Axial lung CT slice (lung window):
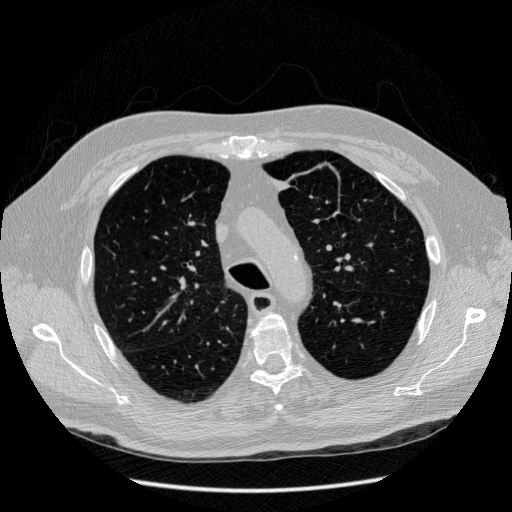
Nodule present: no